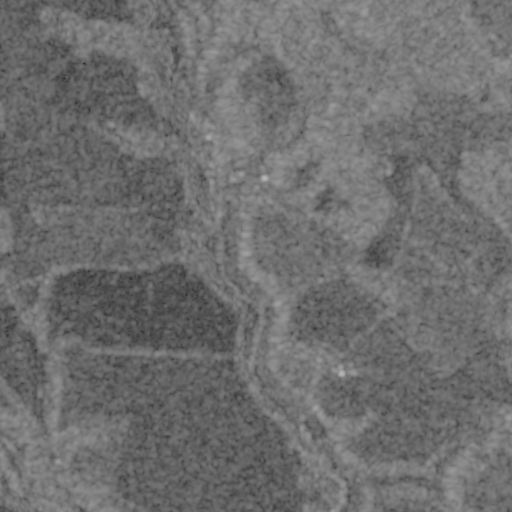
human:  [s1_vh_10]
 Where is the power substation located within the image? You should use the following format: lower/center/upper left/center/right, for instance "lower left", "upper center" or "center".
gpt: The power substation is located in the lower center of the image.
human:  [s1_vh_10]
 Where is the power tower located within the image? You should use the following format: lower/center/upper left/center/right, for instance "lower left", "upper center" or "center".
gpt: The power tower is located in the left of the image.
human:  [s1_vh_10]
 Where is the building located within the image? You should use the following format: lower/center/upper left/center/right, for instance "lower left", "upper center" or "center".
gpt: There is no building in the image.

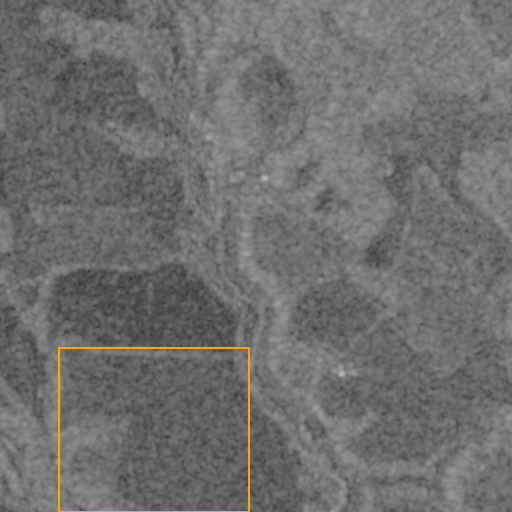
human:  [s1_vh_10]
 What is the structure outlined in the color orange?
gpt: The structure outlined in orange is a crop field.
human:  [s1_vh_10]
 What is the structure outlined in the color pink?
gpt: There is no pink outline.